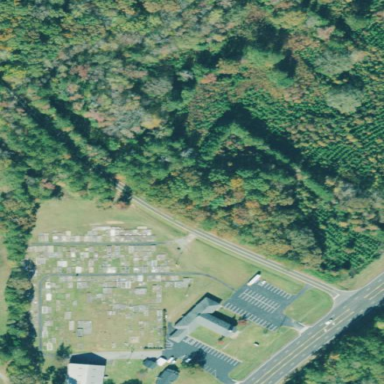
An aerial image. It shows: Cemetery.